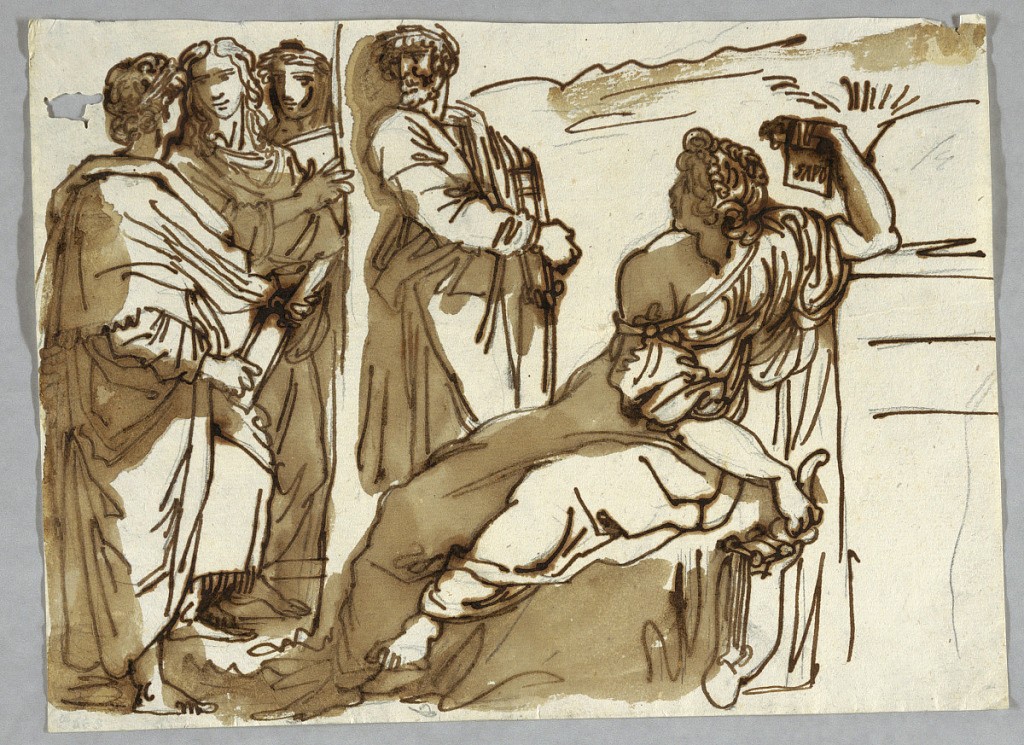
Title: Group with Petrarch and Sappho in "Parnassus" after Raphael Sanzio
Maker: Felice Giani, Italian, 1758–1823
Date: ca. 1820
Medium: Pen and brown ink, brush and dark brown wash on off white laid paper
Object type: Drawing
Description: Group with Petrarch and Sappho.